Две системы, каждая из которых состоит из двух одинаковых тел массой $m$, связанных пружинкой жесткостью $k$, движутся навстречу друг другу с одинаковыми по модулю и постоянными скоростями $v$ (см. рис.). В некоторый момент расстояние между сталкивающимися телами равно $L$.
Определите время, через которое расстояние между теми же телами снова будет равно $L$. Удар абсолютно упругий.
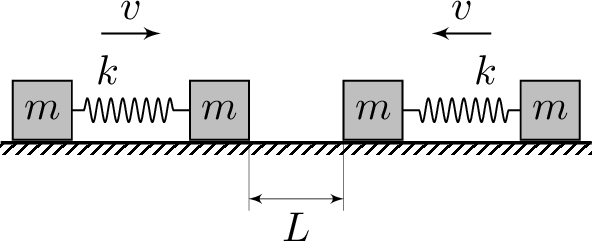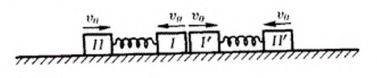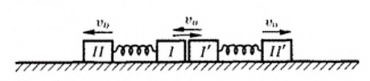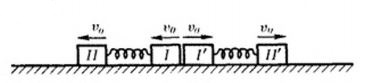
Решение: Через время $t_1=L/2v_0$ произойдет столкновение масс $I$ и $I^{'}$. Поскольку соударение абсолютно упругое, сразу после удара скорость каждой из этих масс останется прежней по абсолютной величине, но меняет направление на противоположное, а скорости масс $II$ и $II^{'}$ не изменятся (см. рисунок ниже).  Следовательно, сразу после соударения в каждой системе начнутся гармонические колебания. Взаимные колебания двух одинаковых масс, связанных пружинкой с жесткостью $k$, эквивалентны колебаниям каждой массы на пружинке в два раза меньшей длины, то есть имеющей жесткость $2k$. Период колебаний в каждой системе будет равен $T=2\pi\sqrt{m/2k}$. Через время $t_2=T/2=\pi\sqrt{m/2k}$ массы окажутся вновь в положении равновесия. При этом скорость масс $I$ и $I^{'}$ будут равны $v_0$ и направлены навстречу друг другу, а скорости масс $II$ и $II^{'}$ будут иметь противоположные направления (см. рисунок ниже).  Произойдет упругое столкновение масс $I$ и $I^{'}$. Сразу после столкновения массы в каждой системе будут иметь равные по величине $v_0$ и одинаково направленные скорости (см. рисунок ниже).  С этого момента системы начнут удаляться друг от друга. Через время $t_3=L/2v_0$ расстояние между массами $I$ и $I^{'}$ будет равно $L$.Итак, время, через которое взаимное расположение систем будет вновь таким, как на рисунке в условии задачи, равно$$t=t_1+t_2+t_3=\frac{L}{v_0}+2\pi\sqrt{\frac{m}{2k}}.$$
Ответ: $$t=\frac{L}{v_0}+2\pi\sqrt{\frac{m}{2k}}.$$
Темы:
T, Механика, Динамика, Соударения, Колебания, Всероссийские, Пружина